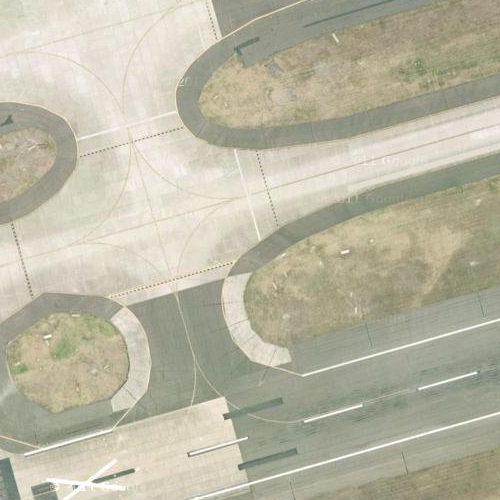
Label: sydney